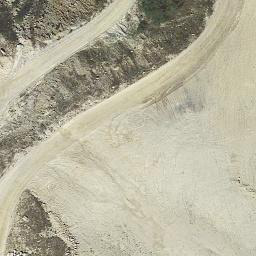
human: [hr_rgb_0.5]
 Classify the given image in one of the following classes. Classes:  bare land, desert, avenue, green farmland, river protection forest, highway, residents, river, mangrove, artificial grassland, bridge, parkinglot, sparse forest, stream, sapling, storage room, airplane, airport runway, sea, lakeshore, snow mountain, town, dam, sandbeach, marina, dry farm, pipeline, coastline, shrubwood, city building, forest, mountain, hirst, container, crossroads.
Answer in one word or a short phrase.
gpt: bare land